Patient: sex M, age 43
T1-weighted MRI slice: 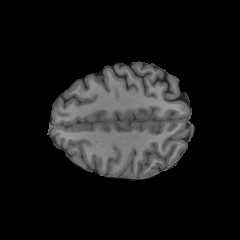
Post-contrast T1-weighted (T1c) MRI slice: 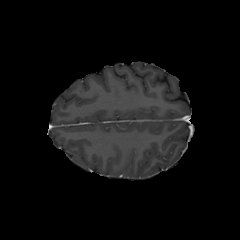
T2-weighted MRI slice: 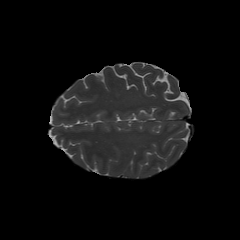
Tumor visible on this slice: no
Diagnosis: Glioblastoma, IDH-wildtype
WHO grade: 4